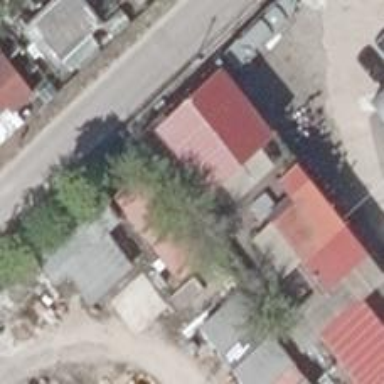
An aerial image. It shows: Motorcycle repair shop.